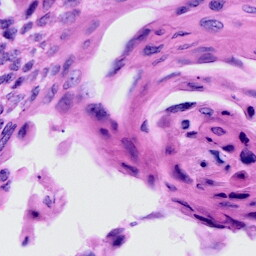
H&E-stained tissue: Cervix